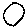
Label: circle